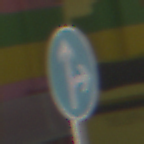
Verkehrszeichen: VorgeschriebeneFahrtrichtungGeradeausOderRechts
Umgebung: Outdoor, Special
Tageszeit: MorningAfternoon
Wetter: PartlyCloudy
Licht: Natural
Jahreszeit: NotSpecified
Kontrast: HighContrast